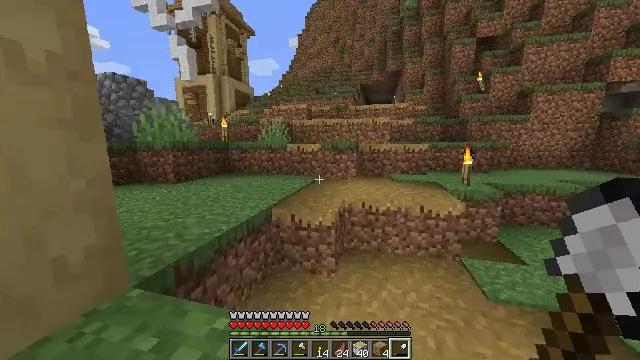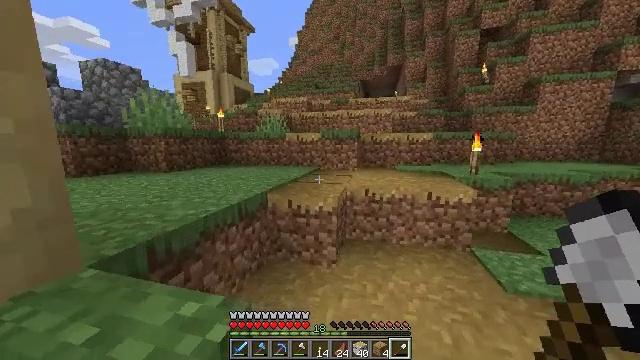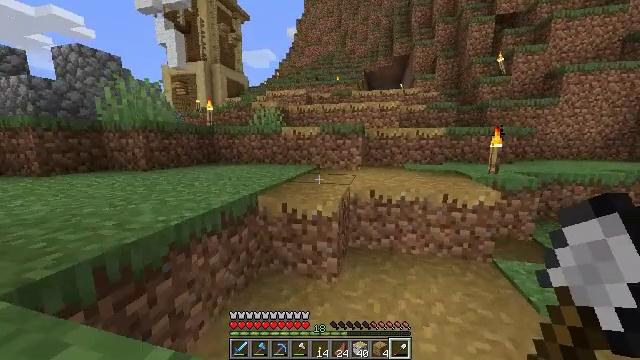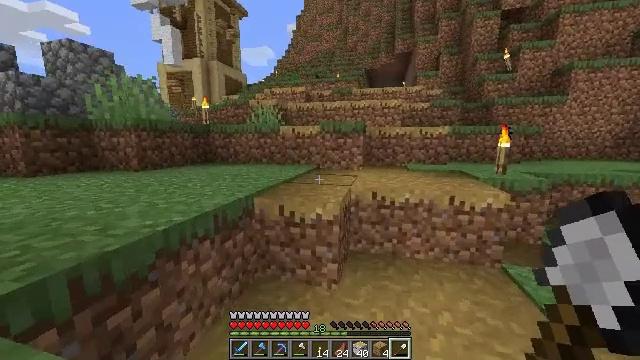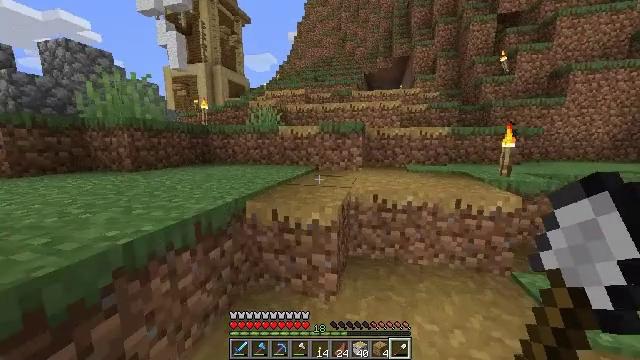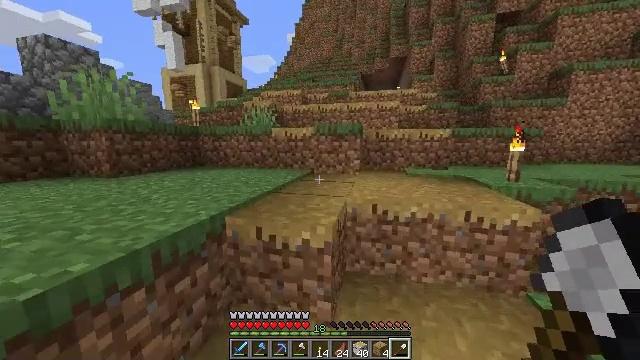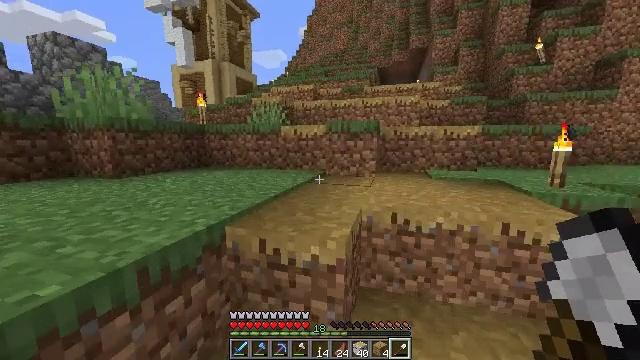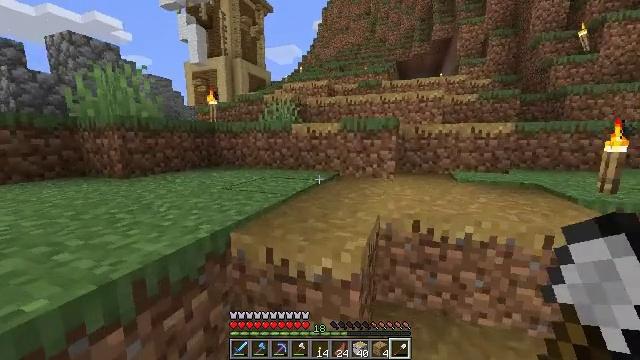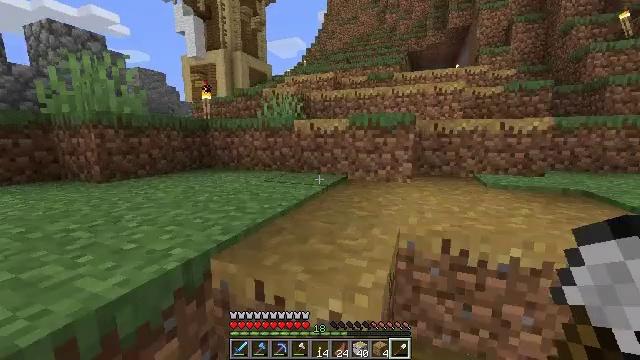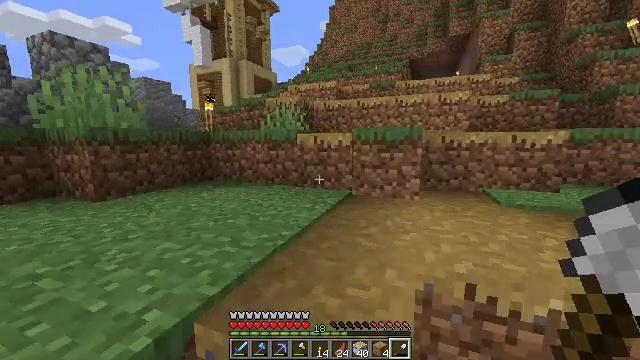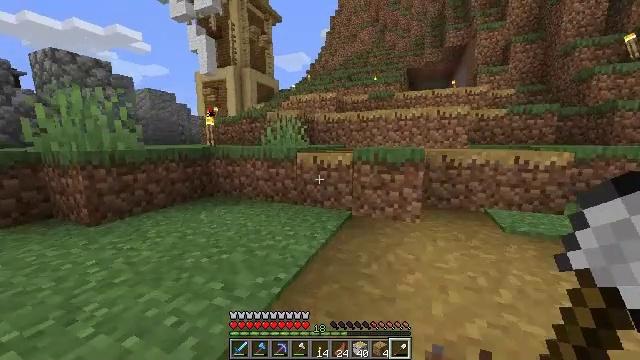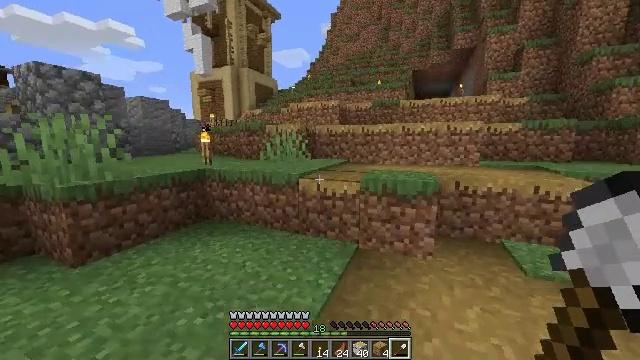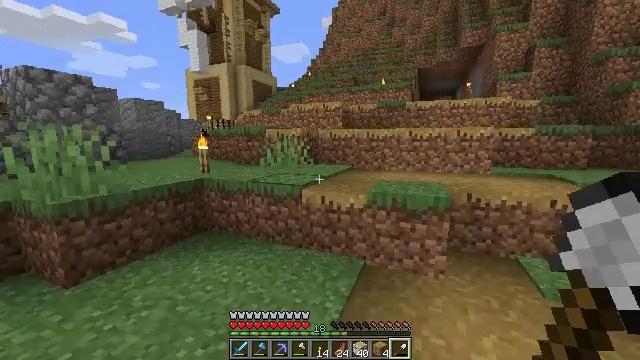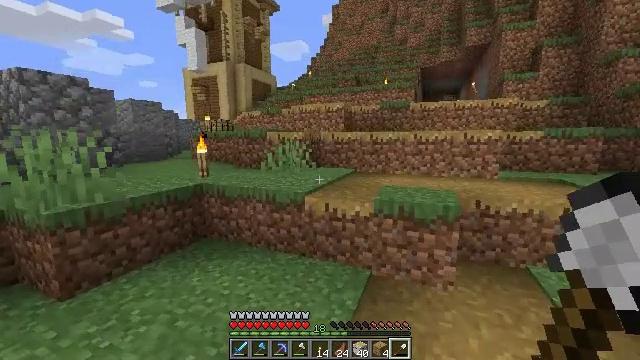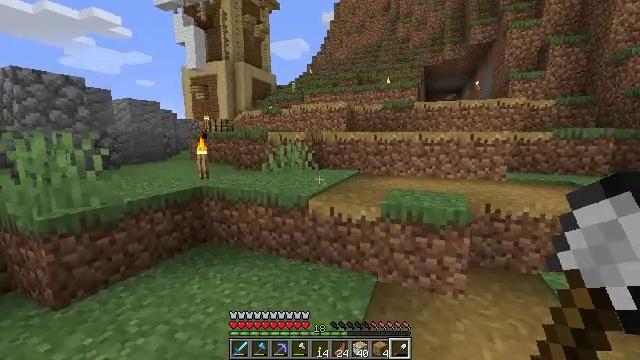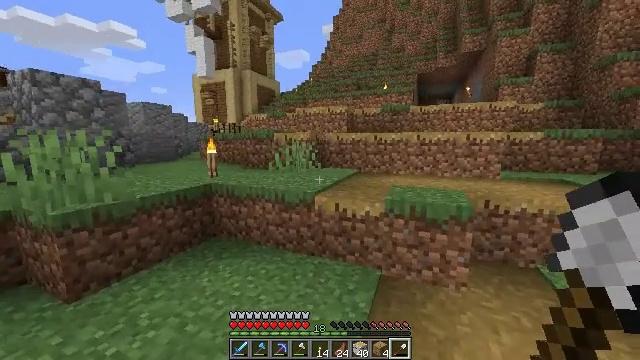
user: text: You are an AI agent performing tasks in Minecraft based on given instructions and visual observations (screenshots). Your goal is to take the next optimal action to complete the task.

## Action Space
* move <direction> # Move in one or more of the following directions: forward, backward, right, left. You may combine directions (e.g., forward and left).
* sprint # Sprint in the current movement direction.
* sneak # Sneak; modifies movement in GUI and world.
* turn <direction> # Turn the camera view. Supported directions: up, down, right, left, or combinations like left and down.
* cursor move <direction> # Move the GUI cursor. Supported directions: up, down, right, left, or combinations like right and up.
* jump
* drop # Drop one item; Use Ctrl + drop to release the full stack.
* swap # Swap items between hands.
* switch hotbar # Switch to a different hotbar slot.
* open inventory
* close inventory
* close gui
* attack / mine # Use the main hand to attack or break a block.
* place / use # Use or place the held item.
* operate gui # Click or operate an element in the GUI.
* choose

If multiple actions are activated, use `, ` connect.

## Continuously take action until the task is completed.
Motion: motion action
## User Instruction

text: Craft some birch slabs on a crafting table.
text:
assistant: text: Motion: move forward
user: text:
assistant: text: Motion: move forward
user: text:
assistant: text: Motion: move forward
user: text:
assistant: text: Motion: move forward
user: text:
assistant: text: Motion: move forward
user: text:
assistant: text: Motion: move forward, turn left
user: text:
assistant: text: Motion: move forward, turn left
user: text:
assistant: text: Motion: move forward, turn left
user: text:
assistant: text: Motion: move forward, jump
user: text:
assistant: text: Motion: move forward, jump
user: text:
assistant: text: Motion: move forward, jump
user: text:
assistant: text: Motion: move forward, jump
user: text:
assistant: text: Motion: move forward
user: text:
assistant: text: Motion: move forward
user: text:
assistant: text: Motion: move forward
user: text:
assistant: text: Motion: move forward
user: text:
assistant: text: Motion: move forward, turn left
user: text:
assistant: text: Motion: move forward
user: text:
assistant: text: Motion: move forward
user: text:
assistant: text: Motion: move forward
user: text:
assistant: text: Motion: move forward
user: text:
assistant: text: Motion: move forward
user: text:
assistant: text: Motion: move forward
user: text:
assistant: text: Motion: move forward
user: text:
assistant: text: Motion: move forward, turn left and down
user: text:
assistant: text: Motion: move forward, turn left and down
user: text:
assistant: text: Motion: move forward, turn left, jump
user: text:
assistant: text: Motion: move forward, jump
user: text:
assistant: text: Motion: move forward, jump
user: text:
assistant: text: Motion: move forward, jump